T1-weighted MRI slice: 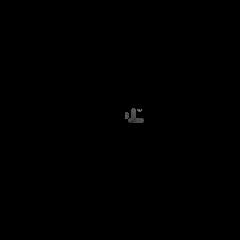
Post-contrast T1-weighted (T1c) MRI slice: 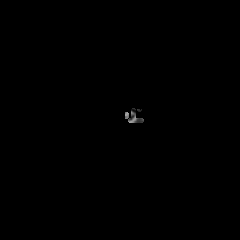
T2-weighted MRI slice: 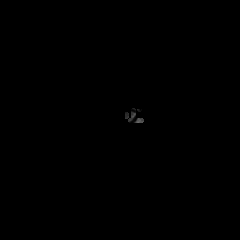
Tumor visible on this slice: no